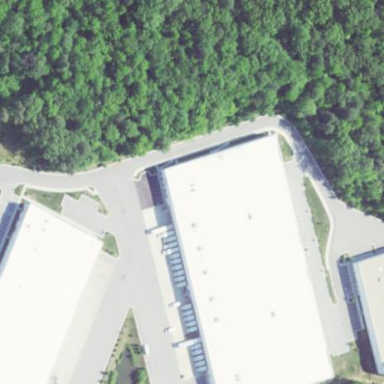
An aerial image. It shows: Warehouse.